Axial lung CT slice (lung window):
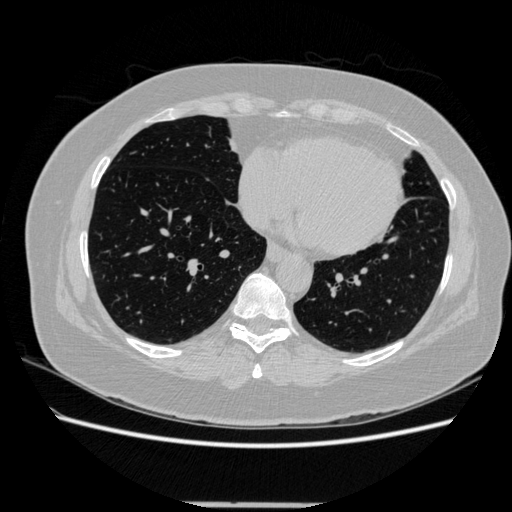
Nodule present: no